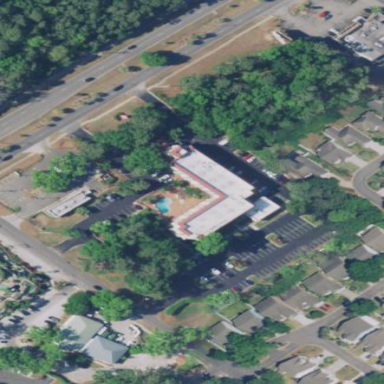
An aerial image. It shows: Hotel building.